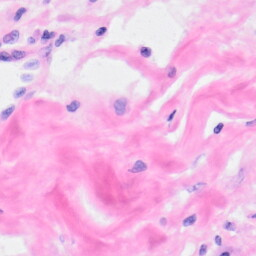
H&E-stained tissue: Kidney